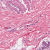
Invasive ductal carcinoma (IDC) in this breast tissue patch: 0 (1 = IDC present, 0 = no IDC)